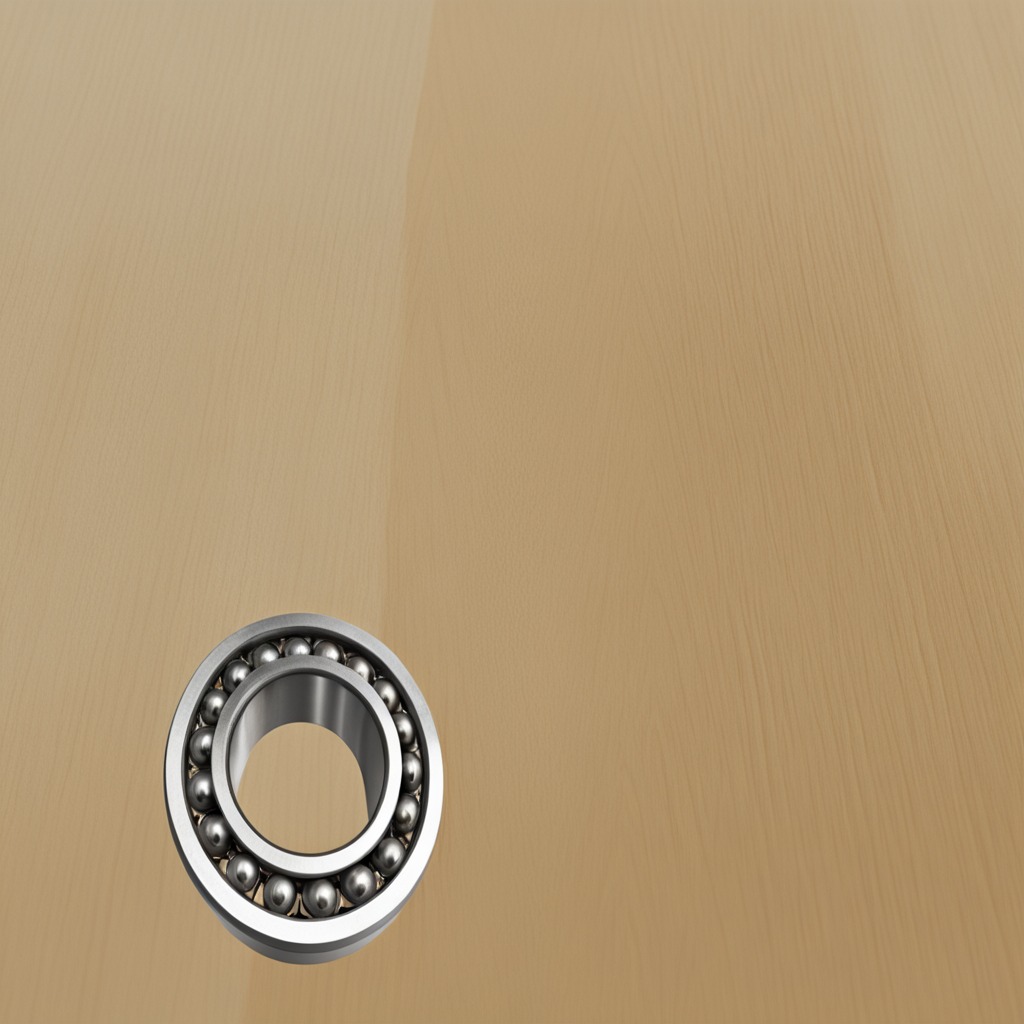
A metal ball bearing is lying on the plywood surface in a paint workshop lit by afternoon window light.